Question: I'm exploring the Faces Flow feature in JSF 2.2 and I'm getting the following error 'Target Unreachable, identifier 'flowScope' resolved to null' when I run the tutorial in this page: <URL>
The sample seems to be really simple, it only have one flow with 3 facelets, with this structure:

The flow is called 'signup', so I have a folder called 'signup' in inside my 'WebContent' folder, and 3 facelets, one of them with the same name as the flow as starting node, and a configuration file called 'signup-flow.xml'.
This is the content of the starting node ('signiup.xhtml'):
'''
<?xml version="1.0" encoding="UTF-8" ?>
<!DOCTYPE html PUBLIC "-//W3C//DTD XHTML 1.1//EN" "http://www.w3.org/TR/xhtml11/DTD/xhtml11.dtd">
<html xmlns="http://www.w3.org/1999/xhtml" xmlns:ui="http://xmlns.jcp.org/jsf/facelets" xmlns:f="http://xmlns.jcp.org/jsf/core" xmlns:h="http://xmlns.jcp.org/jsf/html">
<h:head>
<title>Signup account</title>
<meta http-equiv="Content-Type"
content="application/xhtml+xml; charset=UTF-8" />
</h:head>
<h:body>
<h:form id="form1" styleClass="form">
<h1>Signup Account</h1>
<p>Name <h:inputText id="name" value="#{flowScope.name}" /></p>
<p>Surname: <h:inputText id="surname" value="#{flowScope.surname}" /></p>
<p>Email: <h:inputText id="email" value="#{flowScope.email}" /></p>
<p><h:commandButton id="page2" value="next" action="signup2" /></p>
</h:form>
</h:body>
</html>
'''
This is my 'SignupBean':
'''
package com.jsf.flow;
import java.io.Serializable;
import javax.inject.Named;
import javax.faces.application.FacesMessage;
import javax.faces.context.FacesContext;
import javax.faces.flow.FlowScoped;
@Named
@FlowScoped(value="signup")
public class SignupBean implements Serializable {
private static final long serialVersionUID = 8112971305468080981L;
private boolean licenseAccepted;
public SignupBean() {
}
public String getHomeAction() {
return "/index";
}
public boolean isLicenseAccepted() {
return licenseAccepted;
}
public void setLicenseAccepted(boolean licenseAccepted) {
this.licenseAccepted = licenseAccepted;
}
public String accept() {
if (this.licenseAccepted) {
return "signup3";
} else {
FacesContext.getCurrentInstance().addMessage(null, new FacesMessage(FacesMessage.SEVERITY_ERROR, "You have to read and accept the license!", "You have to read and accept the license!"));
return null;
}
}
}
'''
And this is my 'signup-flow.xml':
'''
<?xml version='1.0' encoding='UTF-8'?>
<faces-config
xmlns="http://xmlns.jcp.org/xml/ns/javaee"
xmlns:xsi="http://www.w3.org/2001/XMLSchema-instance"
xsi:schemaLocation="http://xmlns.jcp.org/xml/ns/javaee http://xmlns.jcp.org/xml/ns/javaee/web-facesconfig_2_2.xsd"
version="2.2">
<flow-definition id="signup">
<flow-return id="homePage">
<from-outcome>#{signupBean.homeAction}</from-outcome>
</flow-return>
</flow-definition>
</faces-config>
'''
I get the error when I click on the 'commandButton' in the 'signup.xhtml', the code seems to be exactly the same as the one in the tutorial, I checked several posts with the same error but nothing seems to work for me.
This is the important part in the stack trace:
'''
javax.el.PropertyNotFoundException: /signup/signup.xhtml @12,68 value="#{flowScope.name}": Target Unreachable, identifier 'flowScope' resolved to null
at com.sun.faces.facelets.el.TagValueExpression.getType(TagValueExpression.java:100)
at com.sun.faces.renderkit.html_basic.HtmlBasicInputRenderer.getConvertedValue(HtmlBasicInputRenderer.java:95)
'''
Worth to mention that I'm using GlassFish 4.
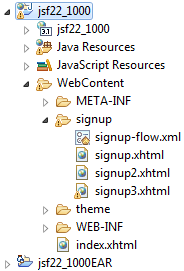
Answer: Found the problem, I was trying to start the flow calling the initial node using a link, like this:
'''
<h:link id="link1" styleClass="link" value="Link" outcome="/signup/signup.xhtml"></h:link>
'''
Instead I replaced the link with a 'commandButton' and in the 'action' parameter I used the flow name, like this:
'''
<h:commandButton id="start" value="Signup User" action="signup"/>
'''
And now it's working.